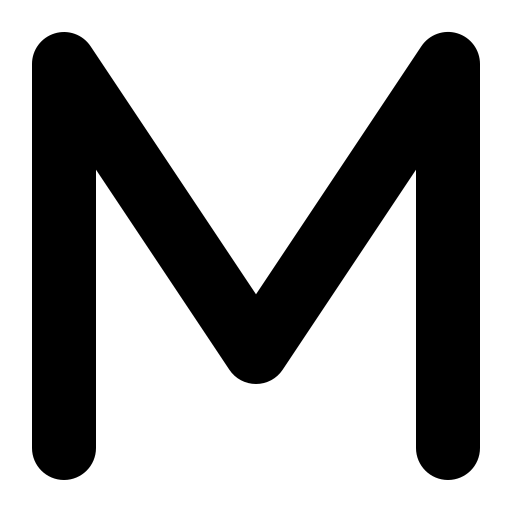
Tags: icon, FontAwesome, fa-icon, solid, m